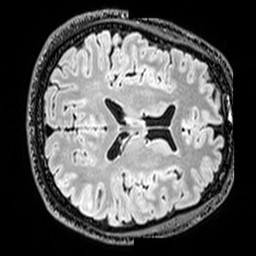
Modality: T2w
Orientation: axial
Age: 47
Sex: male
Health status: healthy
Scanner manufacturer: siemens
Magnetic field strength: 3 T
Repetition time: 5 s
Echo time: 0.397 s